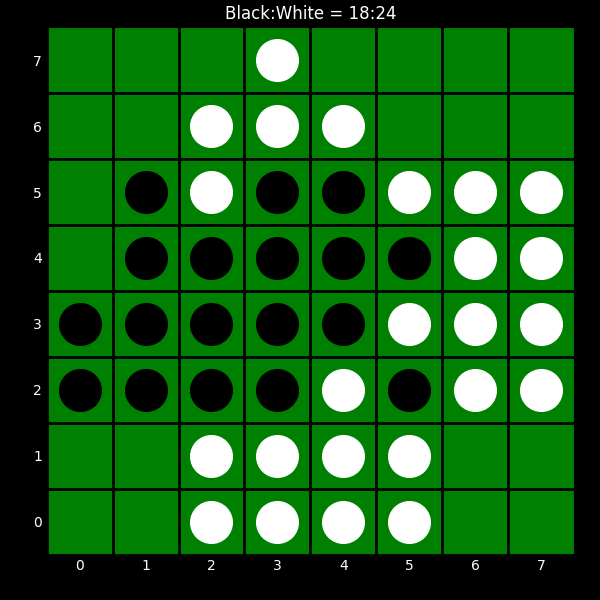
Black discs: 18
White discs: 24